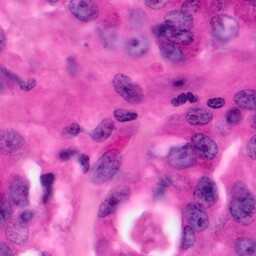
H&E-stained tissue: Pancreatic